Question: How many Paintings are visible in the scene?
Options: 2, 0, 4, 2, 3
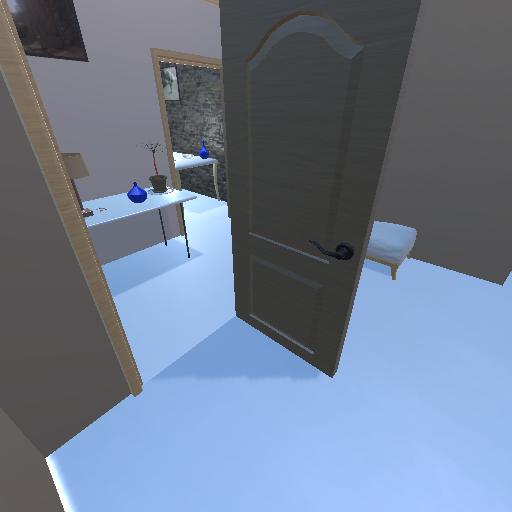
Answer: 2